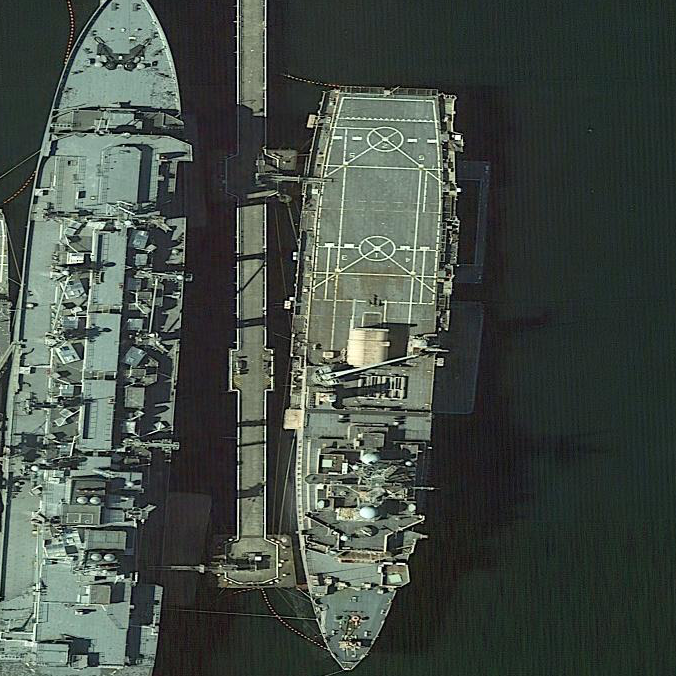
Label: combat